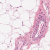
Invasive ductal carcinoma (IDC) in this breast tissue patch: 0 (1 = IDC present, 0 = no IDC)